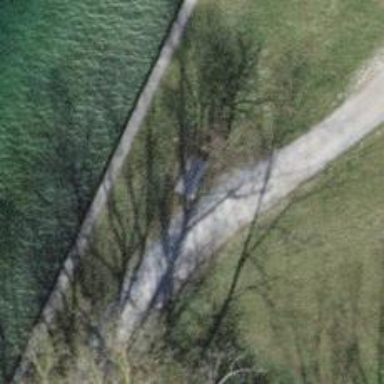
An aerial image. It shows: Bench.